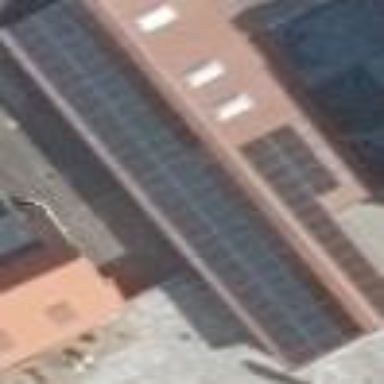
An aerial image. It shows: Solar photovoltaic panel generating electricity. It is small installation located on building.